Question: I wrote a query to count positive and negative results per day. My problem is that I am getting two rows per postivie to negative day.
-

'''
SELECT case([MsrSplatPositive]) when '0' then count([MsrSplatPositive]) end as 'Negative'
,case([MsrSplatPositive]) when '1' then count([MsrSplatPositive]) end as 'Positive'
,CONVERT(VARCHAR(10), f.NewsDate, 106) as 'Date'
FROM [News].[dbo].[Score] s
inner join [News].[dbo].[Feed] f
on f.ScoreId = s.Id
where f.NewsDate between dateadd(day,-30,GETDATE()) and GETDATE()
group by [MsrSplatPositive],CONVERT(VARCHAR(10), f.NewsDate, 106)
'''
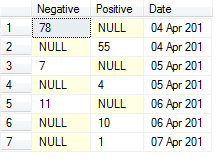
Answer: Remove MsrSplatPositive from the GROUP BY.
That is forcing the positive and negative results into different days.
And then use a SUM(CASE...) instead of CASE(COUNT...)
You have this in the SELECT:
'''
case([MsrSplatPositive]) when '0' then count([MsrSplatPositive]) end as 'Negative'
'''
and instead want this:
'''
sum(CASE WHEN MsrSplatPositive = 0 THEN 1 ELSE 0 END) as 'Negative'
'''
EDIT:
All fixed up should be something like:
'''
SELECT SUM(CASE WHEN MsrSplatPositive = 0 THEN 1 ELSE 0 END) 'Negative'
,SUM(MsrSplatPositive 'Positive'
,CONVERT(VARCHAR(10), f.NewsDate, 106) as 'Date'
FROM News.dbo.Score s
INNER JOIN
News.dbo.Feed f on f.ScoreId = s.Id
WHERE f.NewsDate BETWEEN DATEADD(DAY,-30,GETDATE()) and GETDATE()
GROUP BY f.NewsDate
'''